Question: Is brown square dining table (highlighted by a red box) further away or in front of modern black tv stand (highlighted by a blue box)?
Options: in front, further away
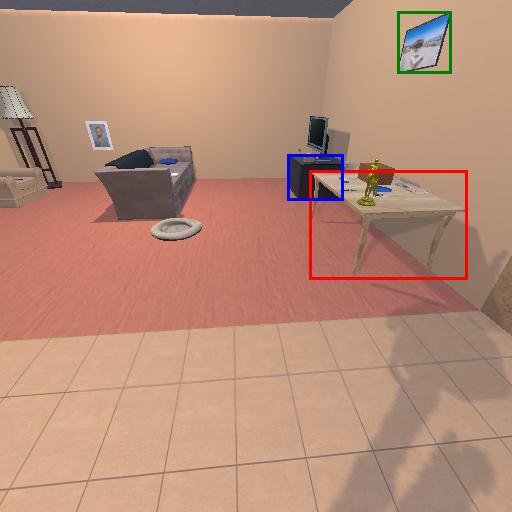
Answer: in front